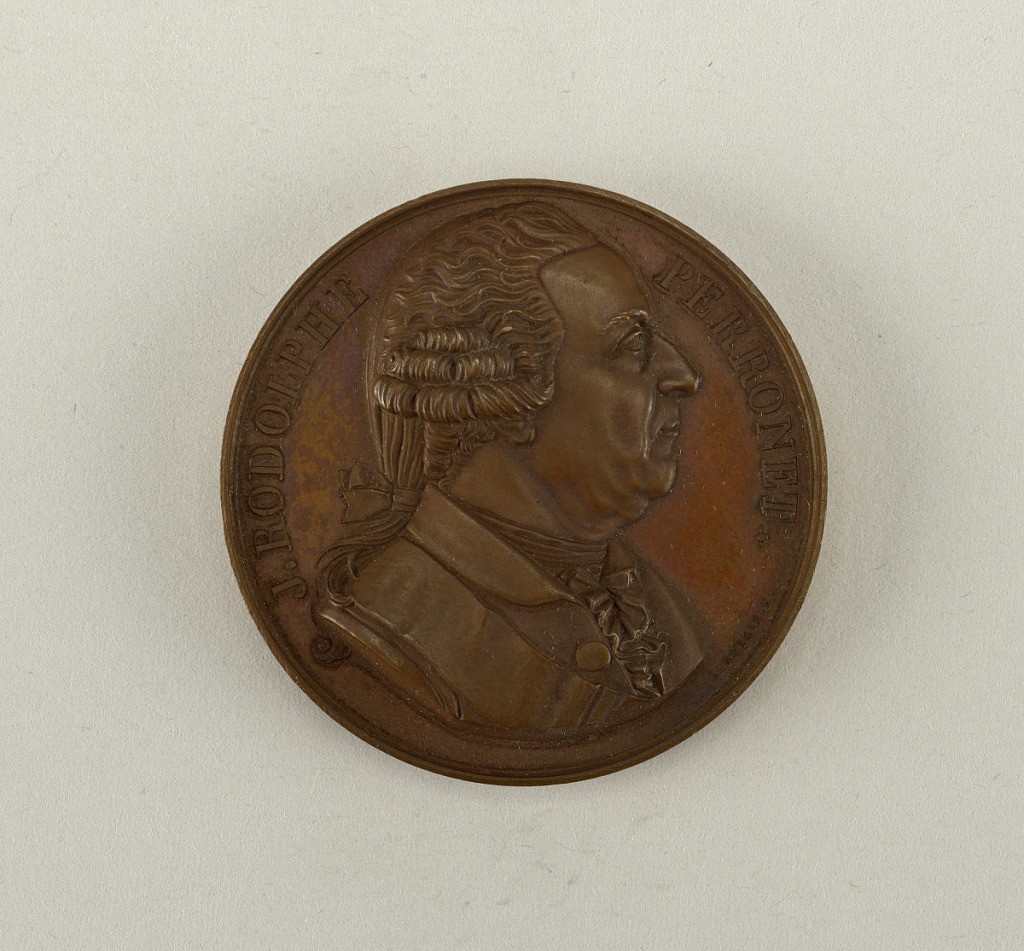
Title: Galerie métallique des grands hommes français (Great Men of France)
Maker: Arnould-Joseph Pingret, French, 1798 - 1830
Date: ca. 1821
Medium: Cast bronze
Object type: Medal
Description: Bust of Jacques Cujas (1522 -1590), to the right.